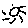
Label: sun